Question: Whenever I reformat code with 'Ctrl+Alt+L' IntelliJ IDEA (Android Studio) shows me this dialog:

How can I tell the studio to now show it?
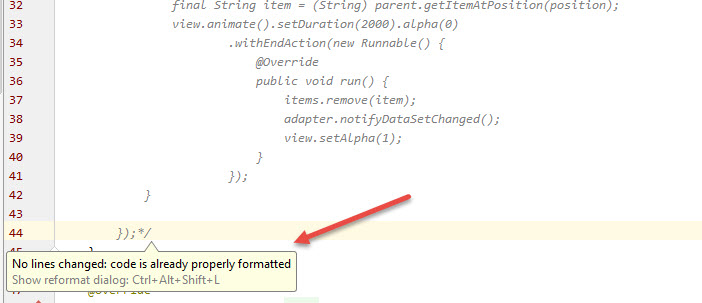
Answer: I've found it, the '"Show notification after reformat code action"' in 'Preferences - Editor - General' should not be checked: